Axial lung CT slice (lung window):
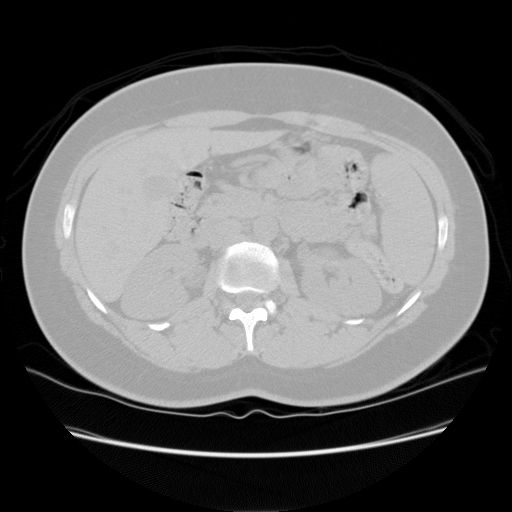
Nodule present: no